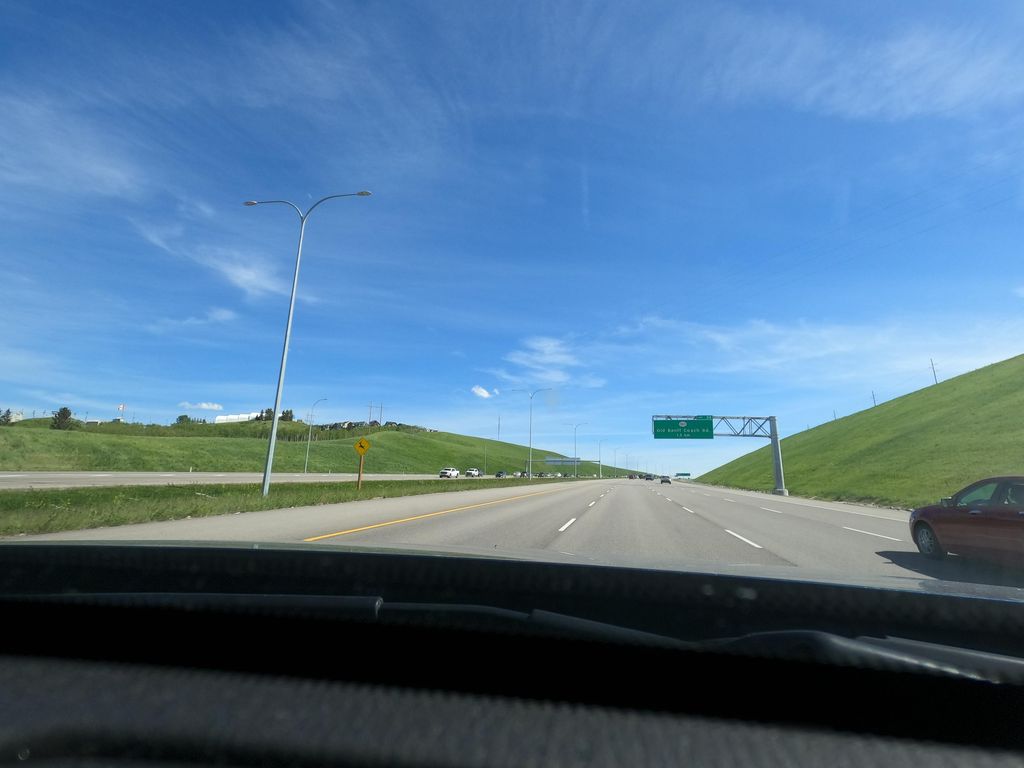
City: calgary